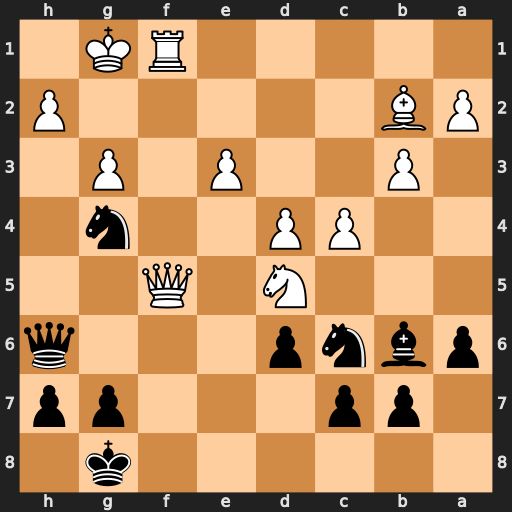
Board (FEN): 6k1/1pp3pp/pbnp3q/3N1Q2/2PP2n1/1P2P1P1/PB5P/5RK1
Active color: b
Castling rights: -
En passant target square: -
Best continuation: Qxh2#